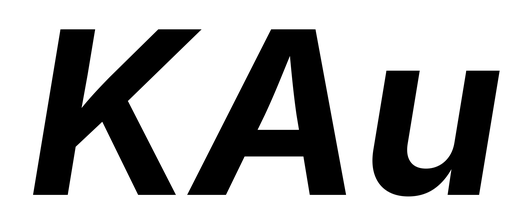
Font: Inter-Italic_Bold_Italic